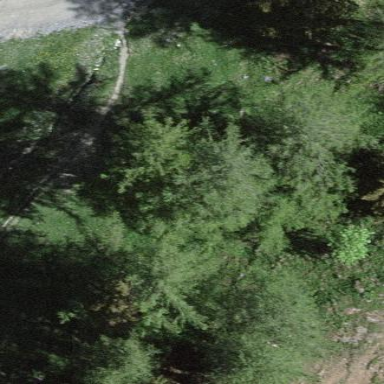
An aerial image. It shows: Mixed leaf-type forest area.